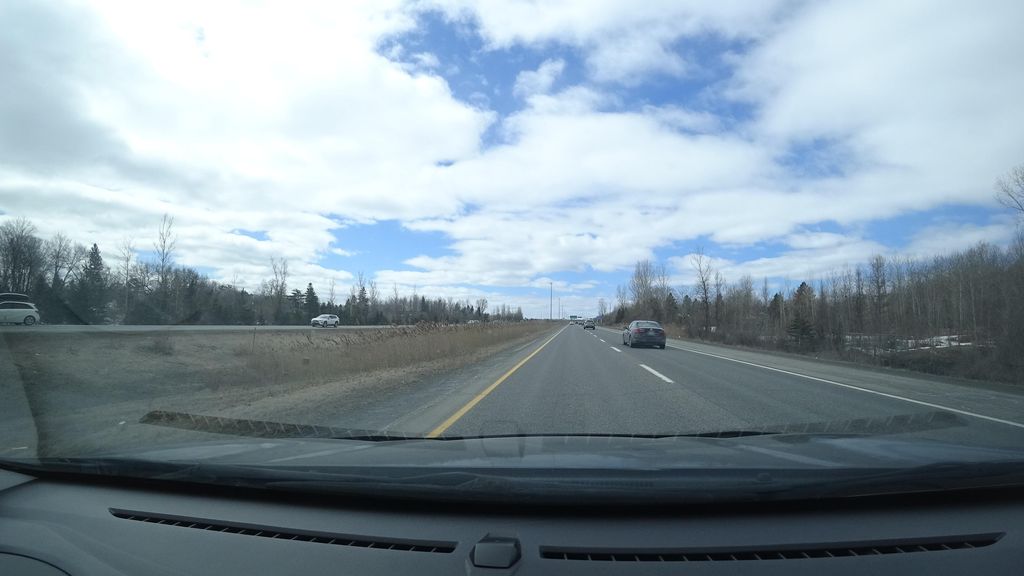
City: quebec_city